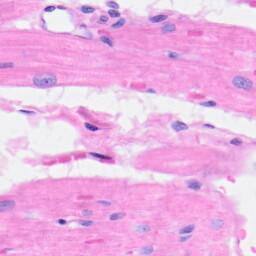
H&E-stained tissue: Heart